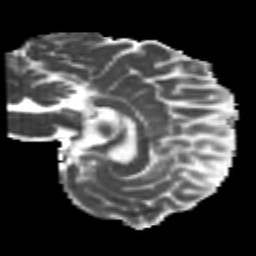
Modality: MD
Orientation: sagittal
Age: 24
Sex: female
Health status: healthy
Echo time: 0.074 s